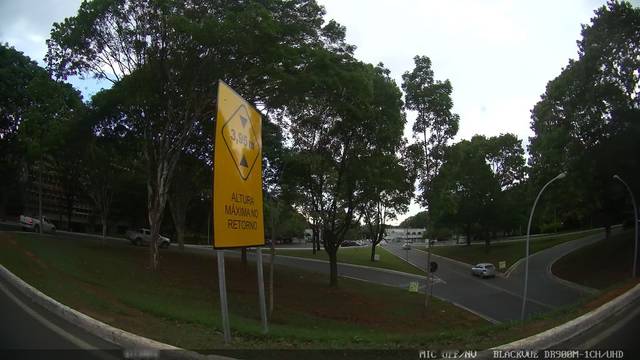
Region: Brazil
Coordinates: -15.77, -47.881